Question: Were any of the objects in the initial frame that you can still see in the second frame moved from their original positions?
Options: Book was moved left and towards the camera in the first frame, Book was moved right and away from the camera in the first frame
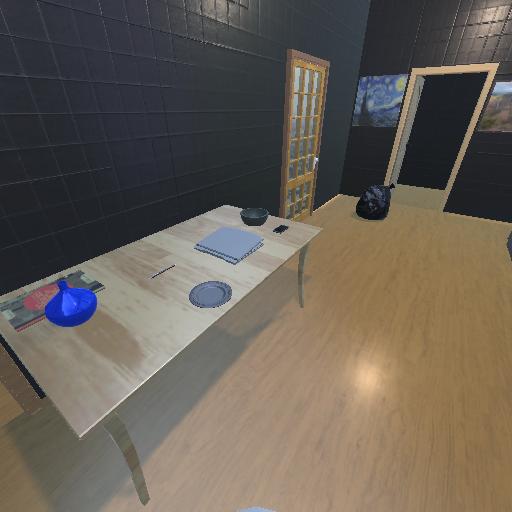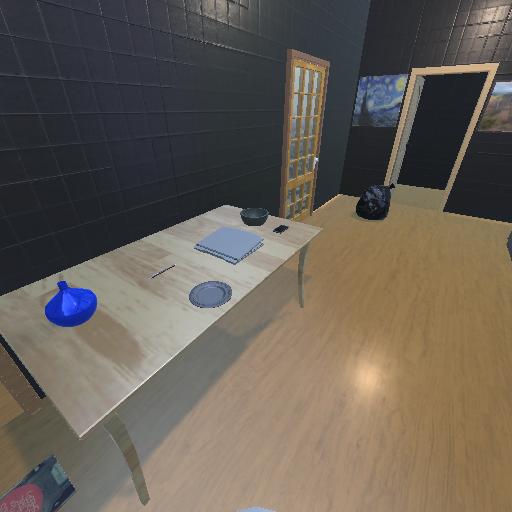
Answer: Book was moved left and towards the camera in the first frame